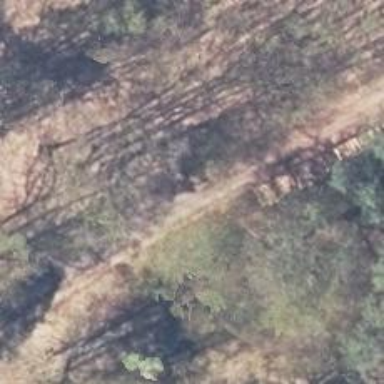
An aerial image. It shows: Sandy track road with grade 4 track type.